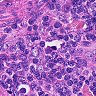
Metastatic tissue present: no